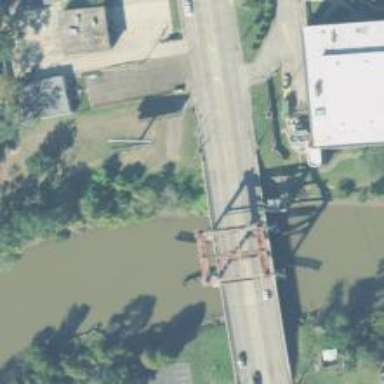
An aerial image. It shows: Lift bridge on secondary road.